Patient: sex F, age 77
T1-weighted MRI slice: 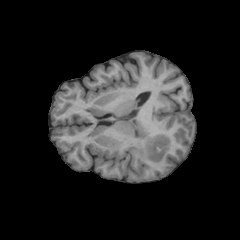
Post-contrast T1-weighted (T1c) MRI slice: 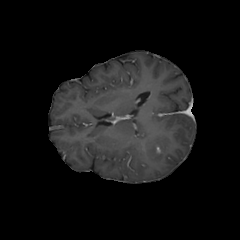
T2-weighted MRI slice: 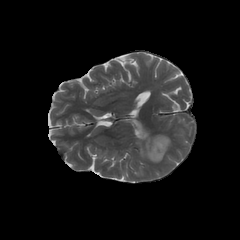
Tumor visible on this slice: yes
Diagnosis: Glioblastoma, IDH-wildtype
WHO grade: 4